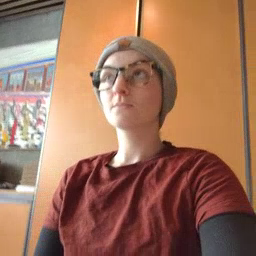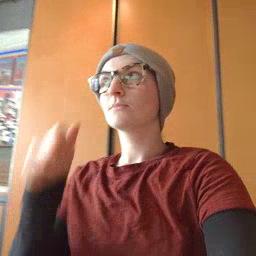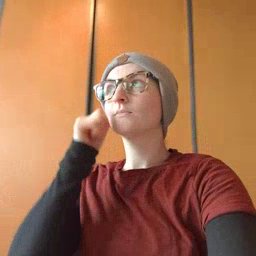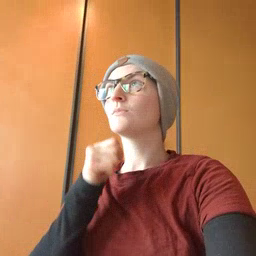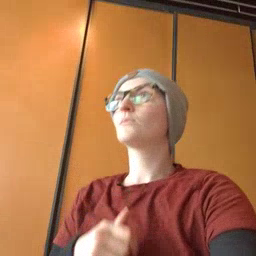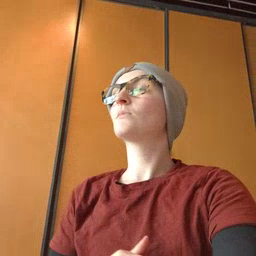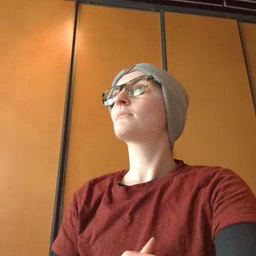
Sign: girl